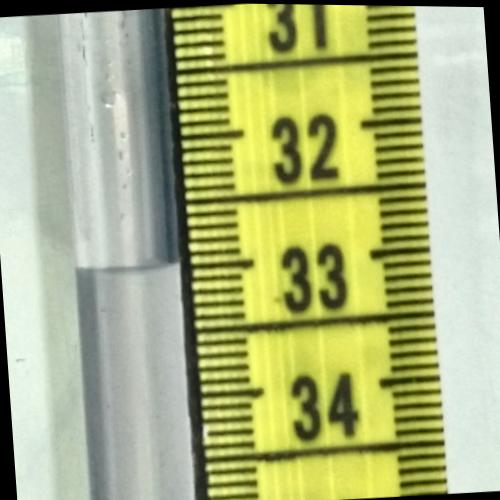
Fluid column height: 33.0 cm